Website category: book
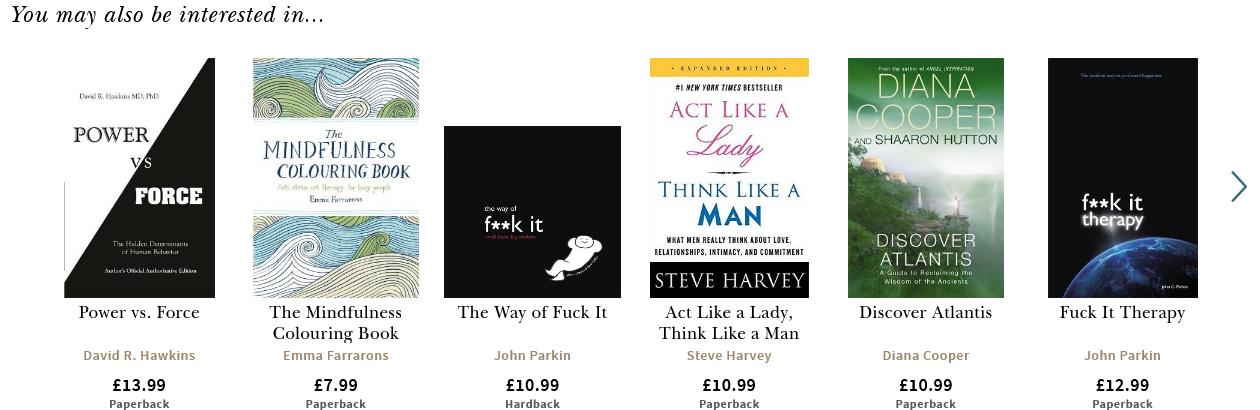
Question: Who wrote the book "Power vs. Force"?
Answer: David R. Hawkins

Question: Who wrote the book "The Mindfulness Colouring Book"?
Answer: Emma Farrarons

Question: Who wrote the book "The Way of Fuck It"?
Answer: John Parkin

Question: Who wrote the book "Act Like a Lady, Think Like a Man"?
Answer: Steve Harvey

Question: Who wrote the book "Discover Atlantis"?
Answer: Diana Cooper

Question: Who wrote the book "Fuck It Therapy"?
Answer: John Parkin

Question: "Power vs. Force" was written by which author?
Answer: David R. Hawkins

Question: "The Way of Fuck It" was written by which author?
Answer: John Parkin

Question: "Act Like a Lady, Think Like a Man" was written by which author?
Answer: Steve Harvey

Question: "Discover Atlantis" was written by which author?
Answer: Diana Cooper

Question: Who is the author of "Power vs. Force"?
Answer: David R. Hawkins

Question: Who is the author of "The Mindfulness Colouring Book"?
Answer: Emma Farrarons

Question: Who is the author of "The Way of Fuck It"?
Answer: John Parkin

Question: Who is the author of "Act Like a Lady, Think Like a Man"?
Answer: Steve Harvey

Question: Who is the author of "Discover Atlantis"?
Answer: Diana Cooper

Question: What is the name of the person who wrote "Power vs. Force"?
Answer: David R. Hawkins

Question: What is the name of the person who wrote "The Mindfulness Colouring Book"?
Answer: Emma Farrarons

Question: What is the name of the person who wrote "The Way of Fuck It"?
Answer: John Parkin

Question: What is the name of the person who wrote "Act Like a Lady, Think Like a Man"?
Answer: Steve Harvey

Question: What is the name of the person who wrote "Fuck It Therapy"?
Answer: John Parkin

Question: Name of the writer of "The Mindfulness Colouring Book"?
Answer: Emma Farrarons

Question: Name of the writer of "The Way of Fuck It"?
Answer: John Parkin

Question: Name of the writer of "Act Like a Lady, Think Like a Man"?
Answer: Steve Harvey

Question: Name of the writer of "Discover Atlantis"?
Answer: Diana Cooper

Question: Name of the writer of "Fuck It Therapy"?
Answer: John Parkin

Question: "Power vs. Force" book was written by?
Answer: David R. Hawkins

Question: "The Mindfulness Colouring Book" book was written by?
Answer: Emma Farrarons

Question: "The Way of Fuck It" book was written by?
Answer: John Parkin

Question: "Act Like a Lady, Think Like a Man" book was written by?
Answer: Steve Harvey

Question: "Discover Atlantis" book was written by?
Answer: Diana Cooper

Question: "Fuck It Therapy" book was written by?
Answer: John Parkin

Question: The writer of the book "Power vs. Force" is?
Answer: David R. Hawkins

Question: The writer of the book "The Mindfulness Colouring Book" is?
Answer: Emma Farrarons

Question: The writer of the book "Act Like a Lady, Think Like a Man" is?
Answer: Steve Harvey

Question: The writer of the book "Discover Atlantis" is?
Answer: Diana Cooper

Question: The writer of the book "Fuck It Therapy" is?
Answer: John Parkin

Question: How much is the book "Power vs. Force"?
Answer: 13.99

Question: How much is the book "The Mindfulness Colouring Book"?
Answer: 7.99

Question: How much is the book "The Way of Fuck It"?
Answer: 10.99

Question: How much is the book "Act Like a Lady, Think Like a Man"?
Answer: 10.99

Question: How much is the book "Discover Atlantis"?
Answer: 10.99

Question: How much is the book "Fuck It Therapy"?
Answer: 12.99

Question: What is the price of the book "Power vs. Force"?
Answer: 13.99

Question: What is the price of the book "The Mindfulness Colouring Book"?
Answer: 7.99

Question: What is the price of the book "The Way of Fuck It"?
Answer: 10.99

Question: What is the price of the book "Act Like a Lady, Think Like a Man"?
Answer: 10.99

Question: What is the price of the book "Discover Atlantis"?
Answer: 10.99

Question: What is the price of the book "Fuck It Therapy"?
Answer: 12.99

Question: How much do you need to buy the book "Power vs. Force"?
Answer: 13.99

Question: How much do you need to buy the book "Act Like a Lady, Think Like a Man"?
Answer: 10.99

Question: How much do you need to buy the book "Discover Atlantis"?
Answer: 10.99

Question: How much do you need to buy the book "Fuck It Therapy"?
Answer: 12.99

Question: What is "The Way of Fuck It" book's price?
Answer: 10.99

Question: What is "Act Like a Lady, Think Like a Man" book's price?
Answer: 10.99

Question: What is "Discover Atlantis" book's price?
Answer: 10.99

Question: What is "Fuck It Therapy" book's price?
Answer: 12.99

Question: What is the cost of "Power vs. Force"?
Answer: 13.99

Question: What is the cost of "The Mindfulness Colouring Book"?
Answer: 7.99

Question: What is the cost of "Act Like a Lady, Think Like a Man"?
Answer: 10.99

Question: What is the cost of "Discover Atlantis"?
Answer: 10.99

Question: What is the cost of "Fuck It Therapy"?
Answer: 12.99

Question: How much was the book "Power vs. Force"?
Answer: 13.99

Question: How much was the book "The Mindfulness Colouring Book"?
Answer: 7.99

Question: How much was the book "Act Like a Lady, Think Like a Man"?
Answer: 10.99